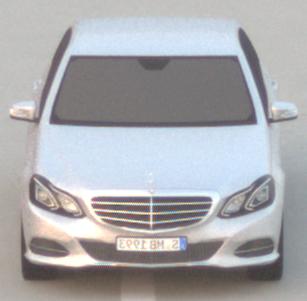
Make: Mercedes-Benz
Model: E 200
Detailed model: E-Class (212) Limousine
Model produced from: 2013/04
Model produced until: 2015/10
Doors: 4
Color: white
Road condition: dry road
Daytime: dawn
Contrast: low contrast